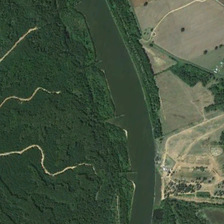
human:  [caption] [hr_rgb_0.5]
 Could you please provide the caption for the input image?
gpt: the left hand of the river is dense forests while the right hand is fertile farmland .

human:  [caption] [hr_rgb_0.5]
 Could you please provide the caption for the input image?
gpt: the left hand of the river is dense forests while the right hand is fertile farmland .

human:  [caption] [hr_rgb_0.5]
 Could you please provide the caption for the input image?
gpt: many green trees and farmlands are in two sides of a river .

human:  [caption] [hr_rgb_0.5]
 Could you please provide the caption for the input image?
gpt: many green trees and farmlands are in two sides of a river .

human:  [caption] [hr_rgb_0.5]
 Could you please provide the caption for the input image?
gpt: many green trees and farmlands are in two sides of a river .